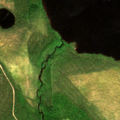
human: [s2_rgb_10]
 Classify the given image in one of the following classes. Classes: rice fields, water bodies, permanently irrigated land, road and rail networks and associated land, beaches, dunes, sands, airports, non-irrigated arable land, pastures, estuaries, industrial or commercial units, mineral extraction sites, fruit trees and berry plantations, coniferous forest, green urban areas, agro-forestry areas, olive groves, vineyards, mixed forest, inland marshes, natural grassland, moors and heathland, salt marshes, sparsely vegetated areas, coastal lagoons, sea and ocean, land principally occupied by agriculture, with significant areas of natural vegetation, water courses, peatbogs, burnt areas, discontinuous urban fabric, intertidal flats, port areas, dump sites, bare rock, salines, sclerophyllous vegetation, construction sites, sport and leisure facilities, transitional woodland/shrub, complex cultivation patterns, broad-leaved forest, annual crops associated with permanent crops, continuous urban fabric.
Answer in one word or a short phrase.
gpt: coniferous forest, transitional woodland/shrub, peatbogs, water bodies